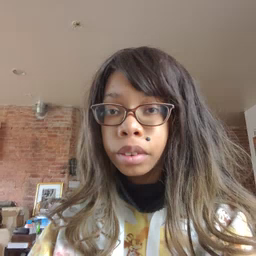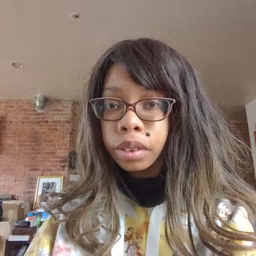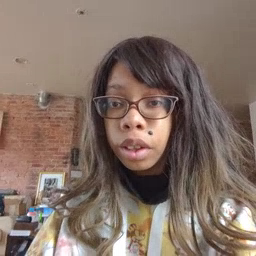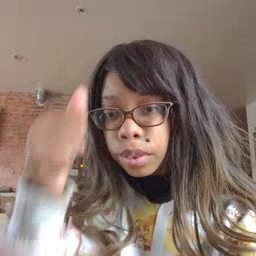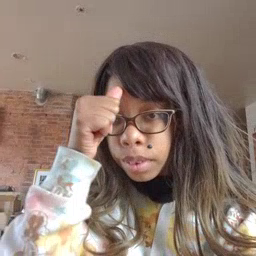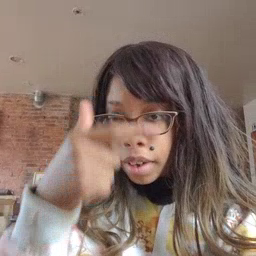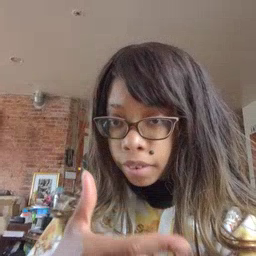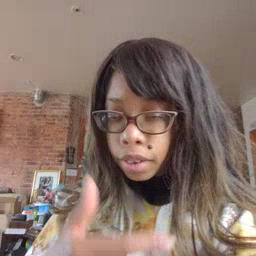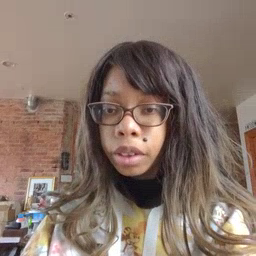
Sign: brother